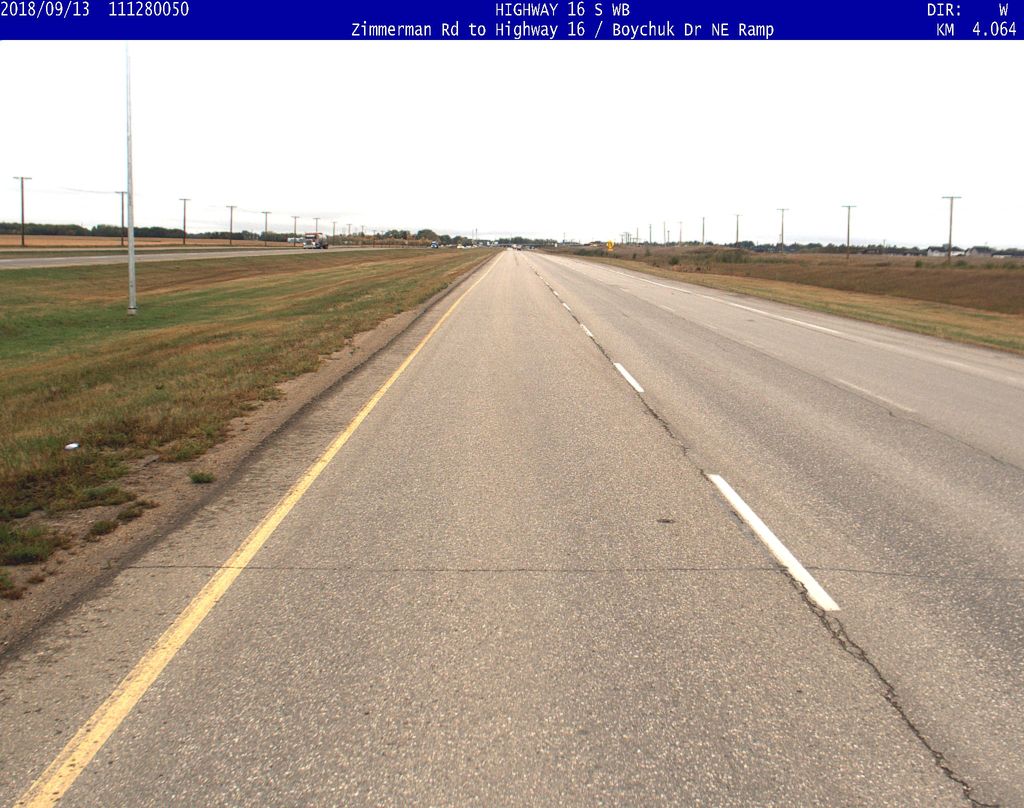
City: saskatoon